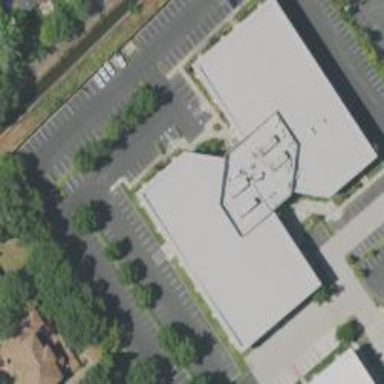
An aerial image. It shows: Commercial building.